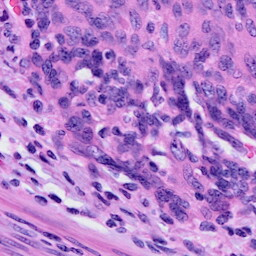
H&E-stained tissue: Cervix